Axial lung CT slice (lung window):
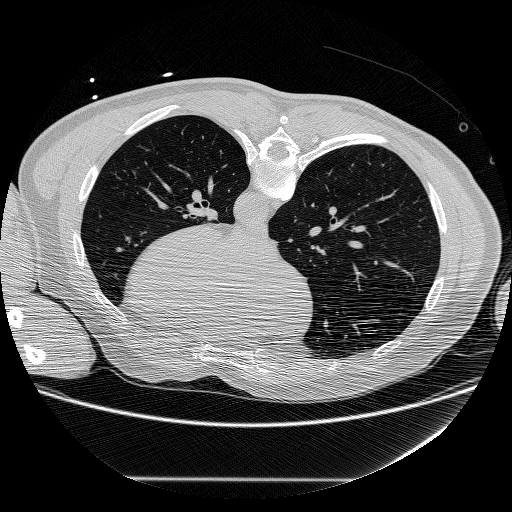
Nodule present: no